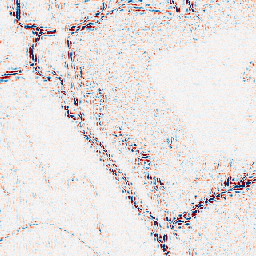
Category: wavelet
Decomposition family: wavelet_biorthogonal
Decomposition parameters: wavelet: bior3.5
level: 2
Upsampling method: nearest
Upsampling parameters: scale: 8
Upsampling scale: 8